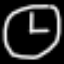
Label: clock